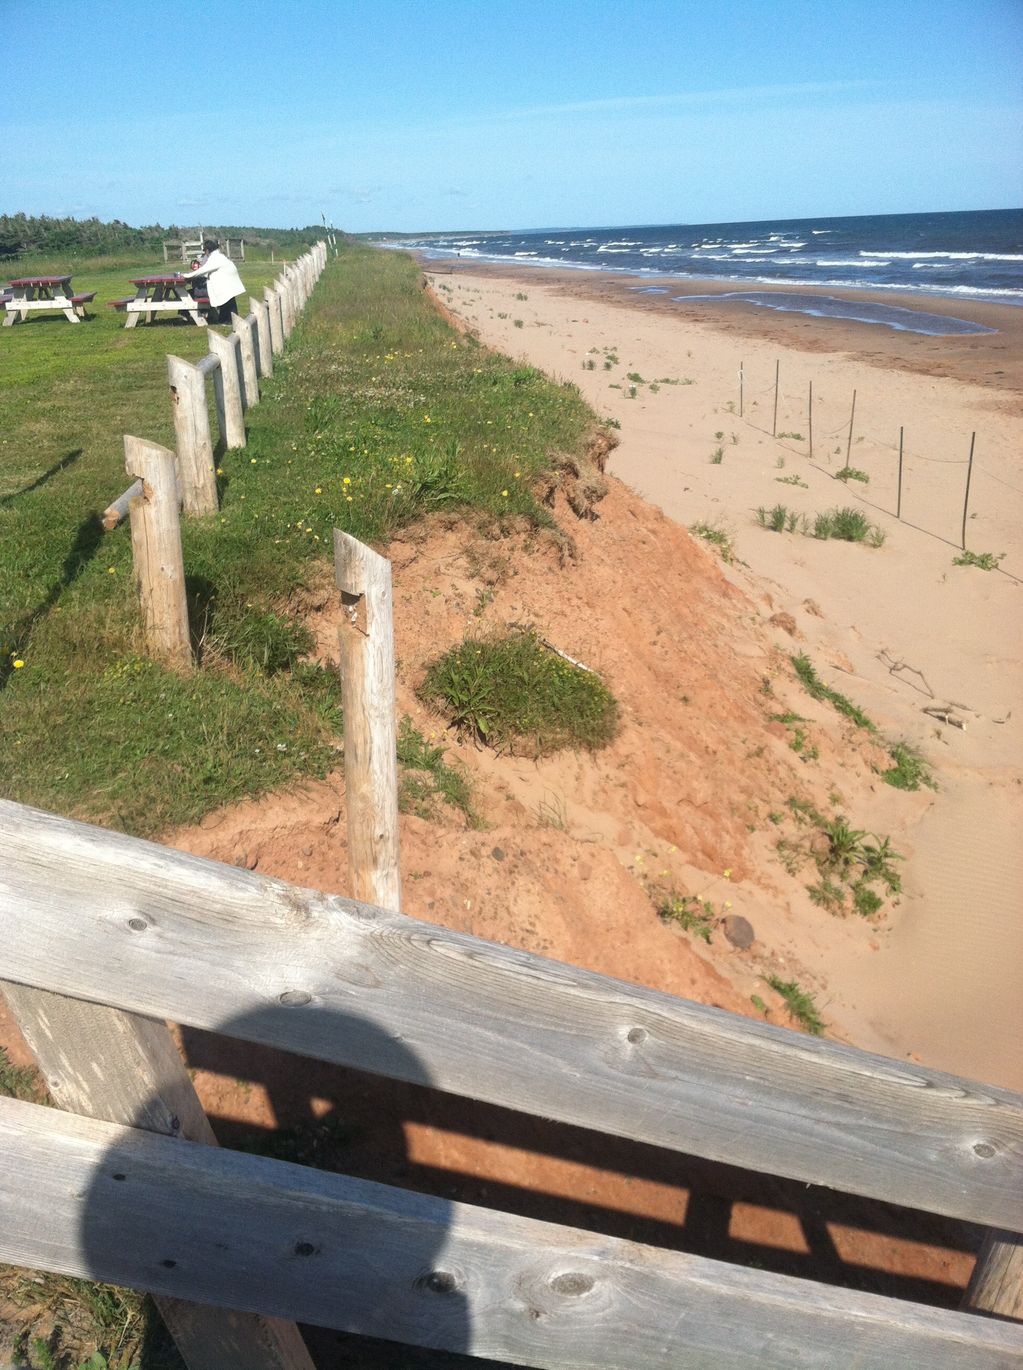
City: charlottetown